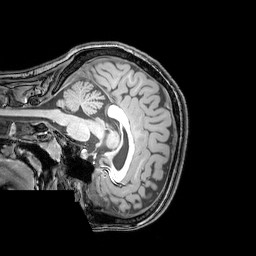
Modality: T1w
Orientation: sagittal
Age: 24
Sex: female
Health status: healthy
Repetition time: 0.081 s
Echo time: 0.037 s